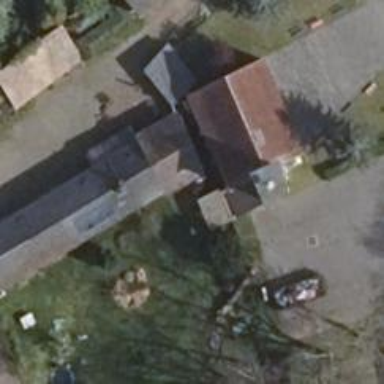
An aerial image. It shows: White fire station building with gabled red roof. The roof orientation is along the structure.